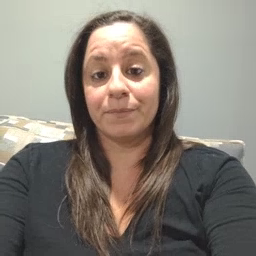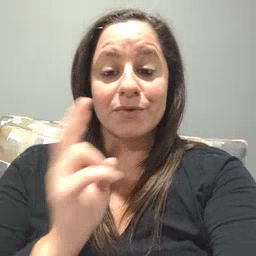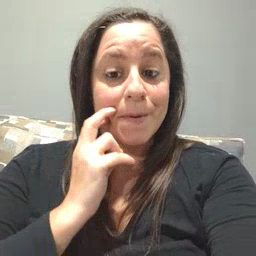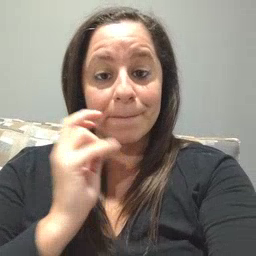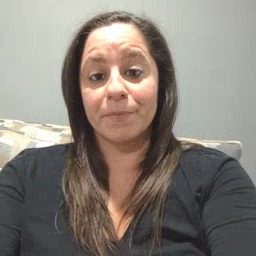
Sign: gum